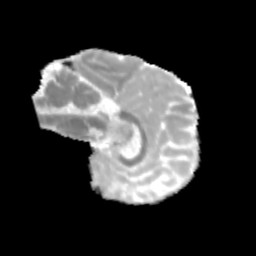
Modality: MD
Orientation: sagittal
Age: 10
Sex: male
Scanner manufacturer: siemens
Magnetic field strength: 3 T
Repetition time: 3.8 s
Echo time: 0.07 s